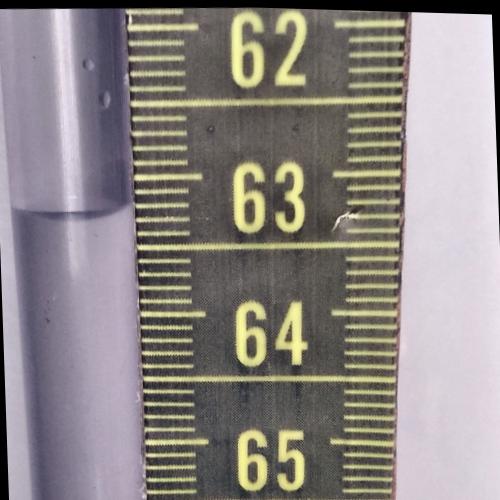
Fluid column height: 63.2 cm